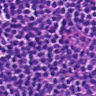
Metastatic tissue present: no